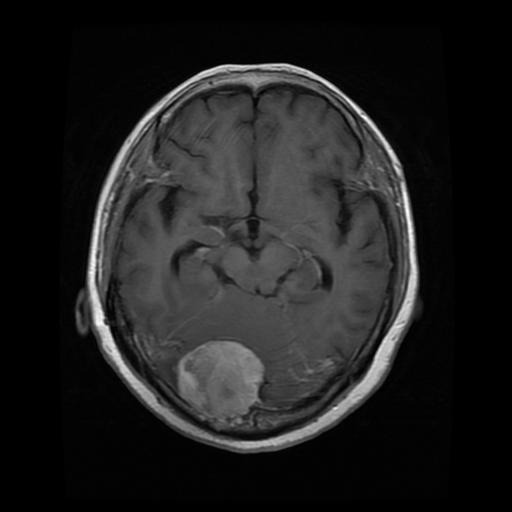
Label: meningioma